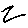
Label: zigzag